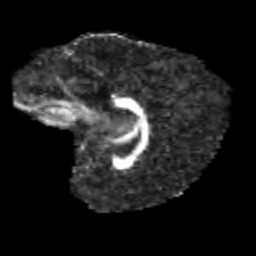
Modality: FA
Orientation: sagittal
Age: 10
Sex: male
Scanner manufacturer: siemens
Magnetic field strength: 3 T
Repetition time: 3.8 s
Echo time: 0.07 s